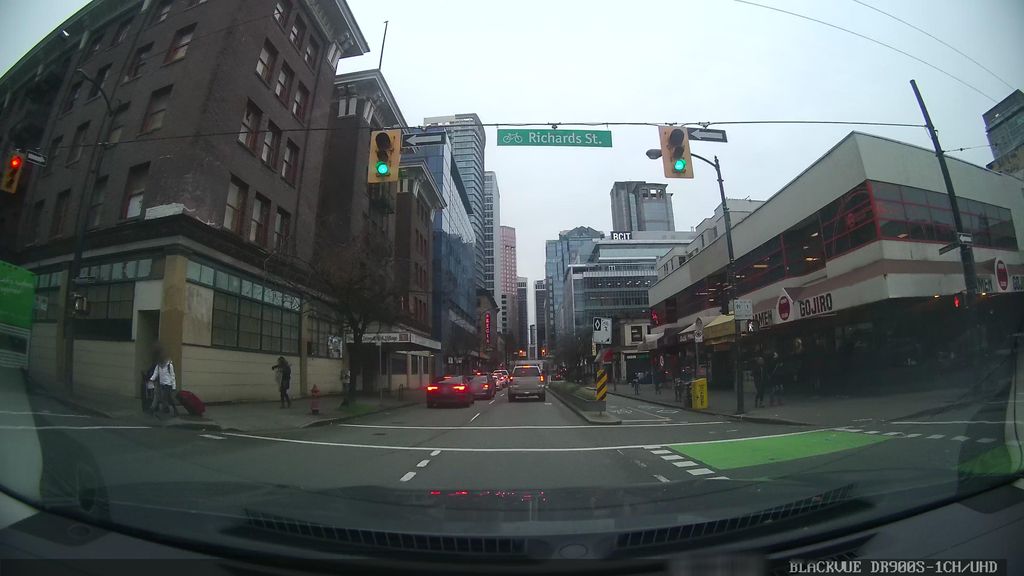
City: vancouver